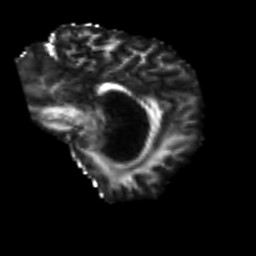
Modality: FA
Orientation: sagittal
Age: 31
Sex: female
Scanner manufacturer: siemens
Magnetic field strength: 3 T
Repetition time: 4.5 s
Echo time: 0.103 s